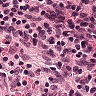
Metastatic tissue present: no